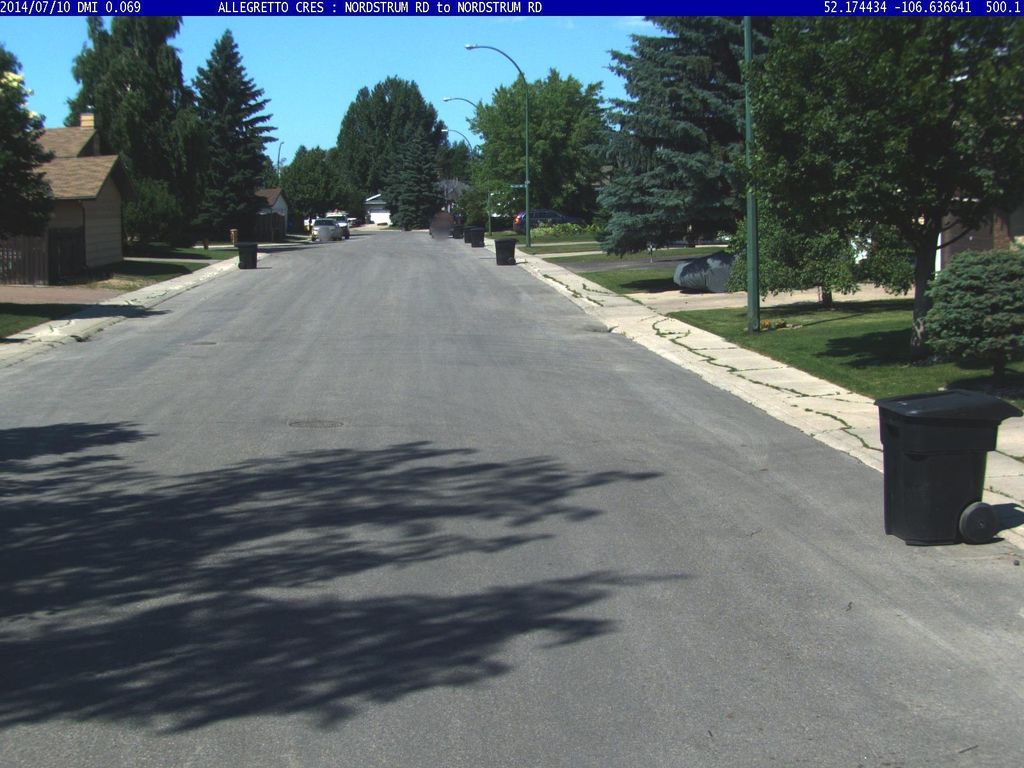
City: saskatoon